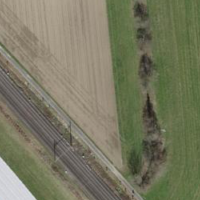
EUNIS habitat code: 52
Species observed at this site:
Filipendula ulmaria